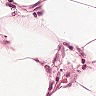
Metastatic tissue present: no